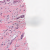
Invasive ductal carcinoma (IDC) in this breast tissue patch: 1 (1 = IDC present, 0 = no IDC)